Interaction volume radius: 10 \u00c5
Interaction volume height: 15 \u00c5
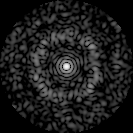
Disorder parameter: 0.7812